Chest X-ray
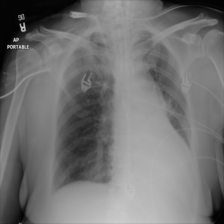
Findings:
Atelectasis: negative
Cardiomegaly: positive
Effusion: positive
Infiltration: positive
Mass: negative
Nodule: negative
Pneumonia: negative
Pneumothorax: negative
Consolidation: negative
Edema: negative
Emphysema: negative
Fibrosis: negative
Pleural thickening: negative
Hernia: negative